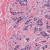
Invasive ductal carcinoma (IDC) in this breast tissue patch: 1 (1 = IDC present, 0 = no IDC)